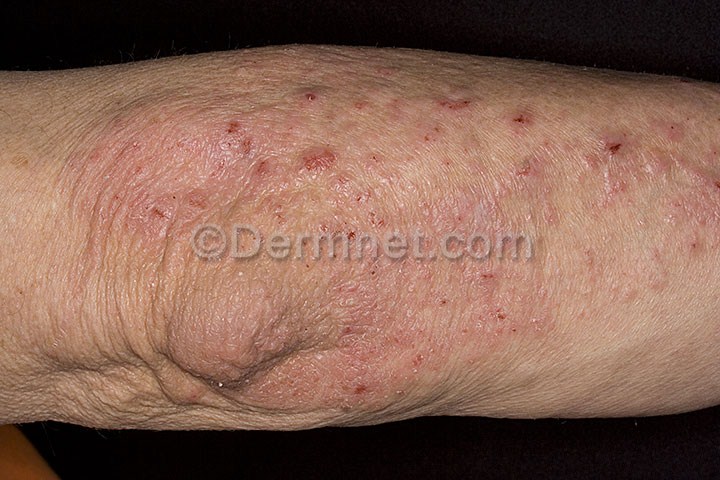
Disease: Atopic Dermatitis Photos